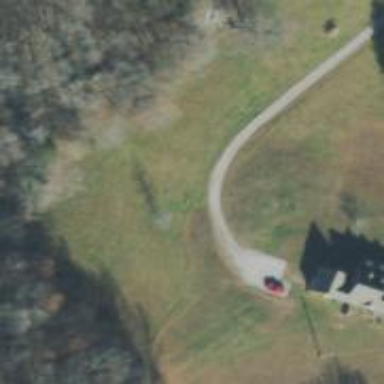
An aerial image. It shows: Driveway leading to service road.